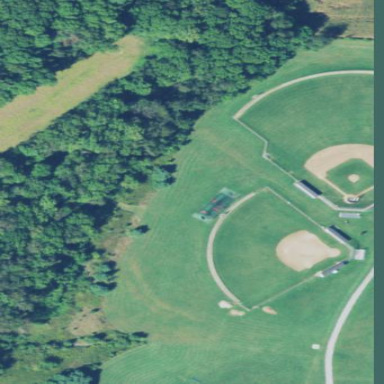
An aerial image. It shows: Baseball pitch for leisure land activities.